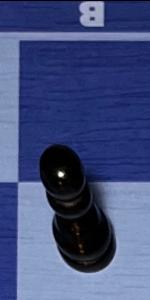
Label: Pawn_Black